Question: I made a simple calculator and it works perfectly. I've added a textbox and a label. textbox shows the result while the label shows the current operation. I want to keep showing values that I type in the label until i press the equal button to get the answer. for example I add 1 + 2 + 3
the label should show --> 1 + 2 +3
the textbox should show --> 6 as the final answer.
Here is my code.
'''
namespace My_First_Calculator
{
public partial class Form1 : Form
{
Double resultVal = 0;
String operationPerformed = "";
bool isOperationPerformed = false;
public Form1()
{
InitializeComponent();
}
private void textBox1_TextChanged(object sender, EventArgs e)
{
}
private void button_Click(object sender, EventArgs e) //common method to other number buttons
{
if (textBox_Result.Text == "0" || isOperationPerformed)
textBox_Result.Clear();
isOperationPerformed = false;
Button button = (Button)sender;
if(button.Text == ".")
{
if(!textBox_Result.Text.Contains("."))
textBox_Result.Text = textBox_Result.Text + button.Text;
}
else
textBox_Result.Text = textBox_Result.Text + button.Text;
}
private void operator_Click(object sender, EventArgs e)
{
Button button = (Button)sender;
if (resultVal != 0)
{
buttonEqual.PerformClick();
operationPerformed = button.Text;
labelCurrentOpration.Text = labelCurrentOpration.Text + resultVal + " " + operationPerformed;
isOperationPerformed = true;
}
else
{
operationPerformed = button.Text;
resultVal = Double.Parse(textBox_Result.Text);
labelCurrentOpration.Text = labelCurrentOpration.Text + resultVal + " " + operationPerformed;
isOperationPerformed = true;
}
}
private void button18_Click(object sender, EventArgs e) //buttonClaerAll
{
textBox_Result.Text = "0";
resultVal = 0;
labelCurrentOpration.Text = "";
}
private void button17_Click(object sender, EventArgs e) //buttonClear
{
textBox_Result.Text = "0";
//resultVal = 0;
}
private void button16_Click(object sender, EventArgs e) //buttonEqual
{
switch(operationPerformed)
{
case "+":
textBox_Result.Text = (resultVal + Double.Parse(textBox_Result.Text)).ToString();
break;
case "-":
textBox_Result.Text = (resultVal - Double.Parse(textBox_Result.Text)).ToString();
break;
case "*":
textBox_Result.Text = (resultVal * Double.Parse(textBox_Result.Text)).ToString();
break;
case "/":
textBox_Result.Text = (resultVal / Double.Parse(textBox_Result.Text)).ToString();
break;
default: break;
}
resultVal = Double.Parse(textBox_Result.Text);
labelCurrentOpration.Text = "";
}
}
'''

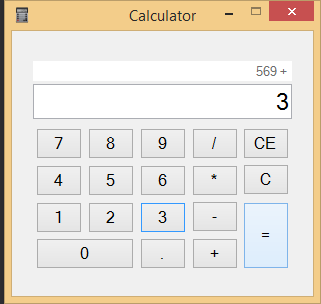
Answer: You need to append the new string to the existing text in the label.
'''
private void button_Click(object sender, EventArgs e)
{
if (textBox_Result.Text == "0" || isOperationPerformed)
textBox_Result.Clear();
isOperationPerformed = false;
Button button = (Button)sender;
if(button.Text == ".")
{
if(!textBox_Result.Text.Contains("."))
textBox_Result.Text = textBox_Result.Text + button.Text;
}
else
textBox_Result.Text = textBox_Result.Text + button.Text;
labelCurrentOperation.Text = labelCurrentOperation.Text + " " + button.Text;
}
private void operator_Click(object sender, EventArgs e)
{
Button button = (Button)sender;
if (resultVal != 0)
{
button16.PerformClick();
operationPerformed = button.Text;
labelCurrentOpration.Text = labelCurrentOpration.Text + " " + resultVal + " " + operationPerformed;
isOperationPerformed = true;
}
else
{
operationPerformed = button.Text;
resultVal = Double.Parse(textBox_Result.Text);
labelCurrentOpration.Text = labelCurrentOpration.Text + " " + resultVal + " " + operationPerformed;
isOperationPerformed = true;
}
}
'''